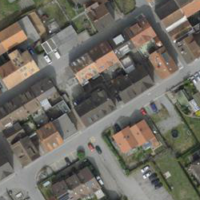
EUNIS habitat code: 54
Species observed at this site:
Veronica hederifolia